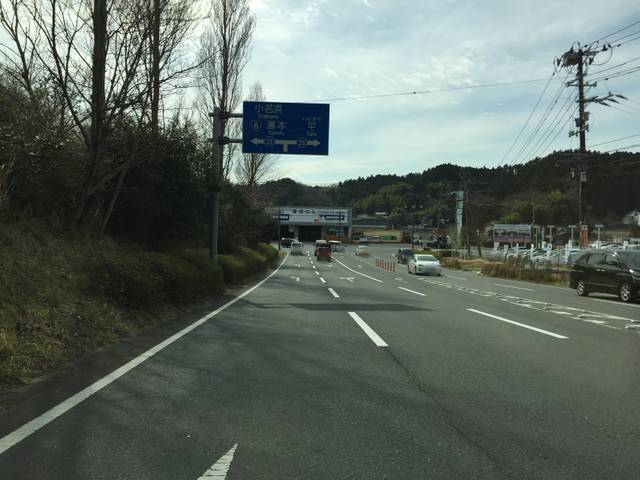
Region: Japan
Coordinates: 37.006, 140.909